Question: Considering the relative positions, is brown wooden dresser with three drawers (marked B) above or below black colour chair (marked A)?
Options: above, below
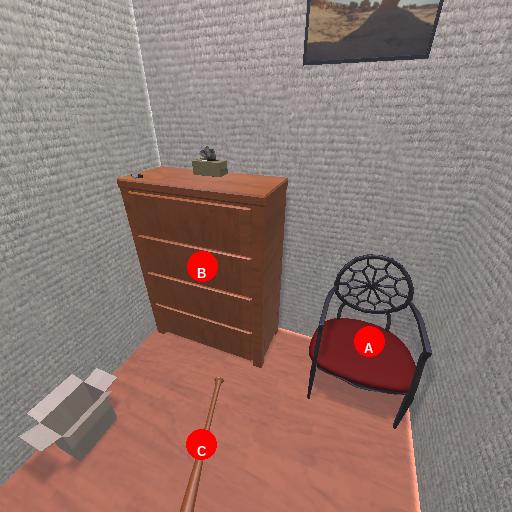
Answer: above